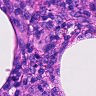
Metastatic tissue present: no